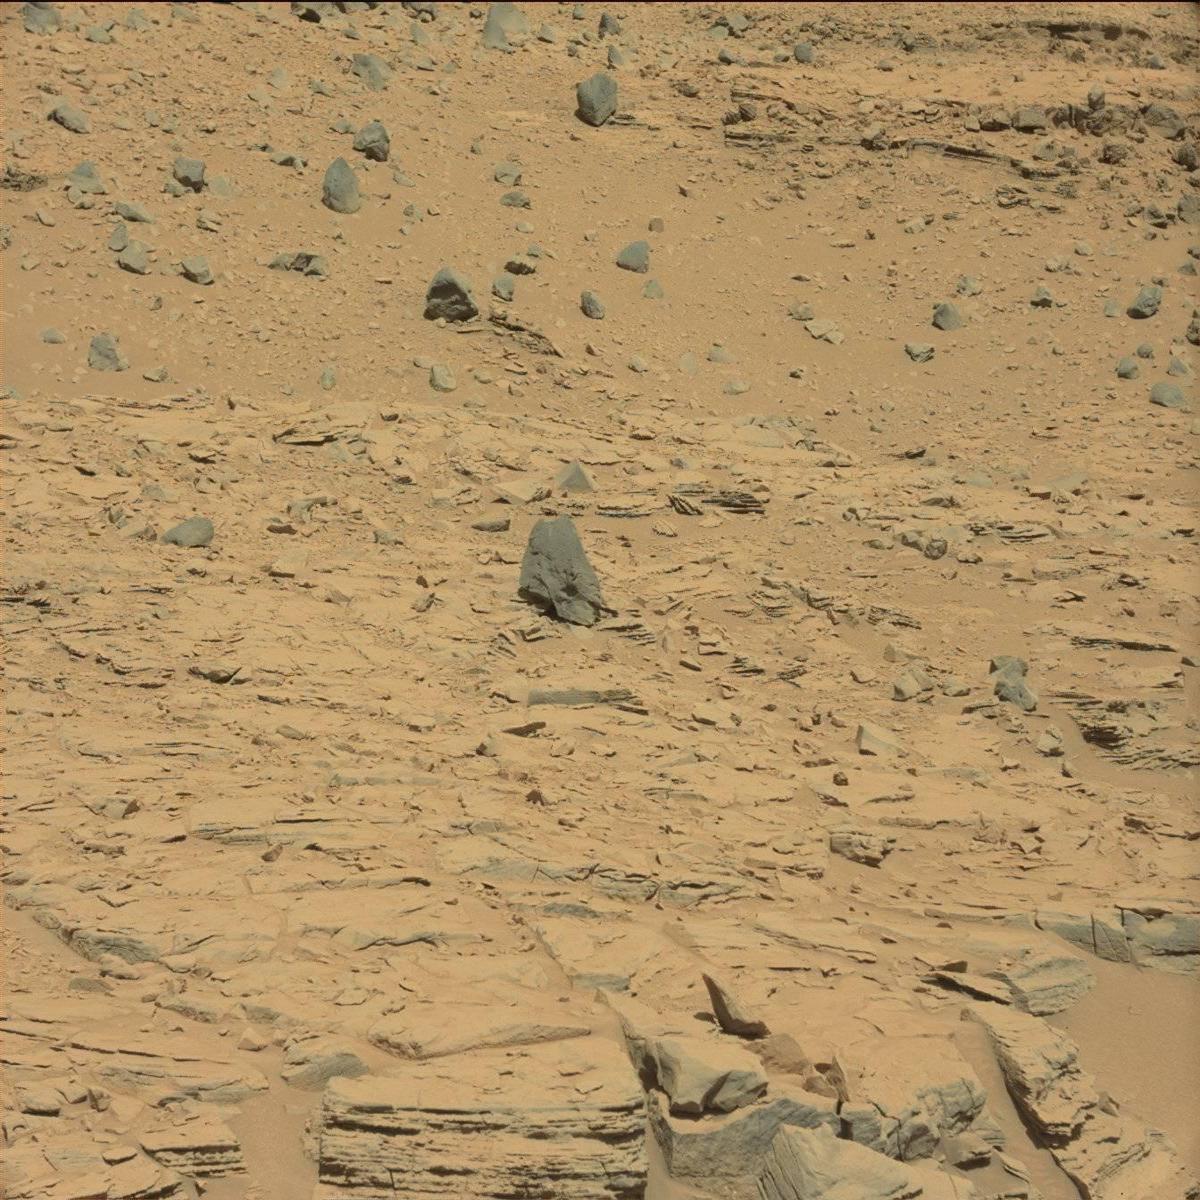
Terrain classes present: Bedrock, Rock, Sand / Soil